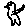
Label: bird